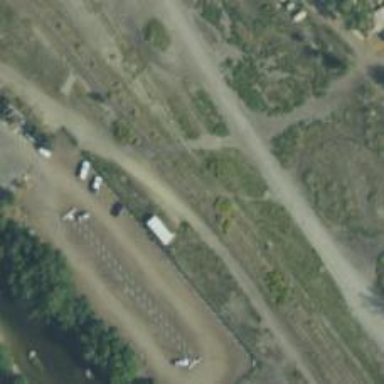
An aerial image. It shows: Railway crossing.